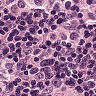
Metastatic tissue present: yes